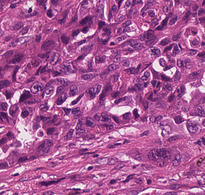
Tumor epithelial tissue: yes
Tumor-associated stroma tissue: yes
Normal tissue: no